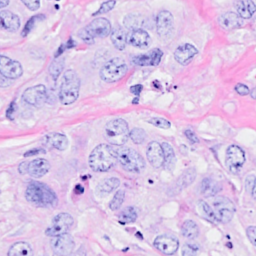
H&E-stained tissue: Breast